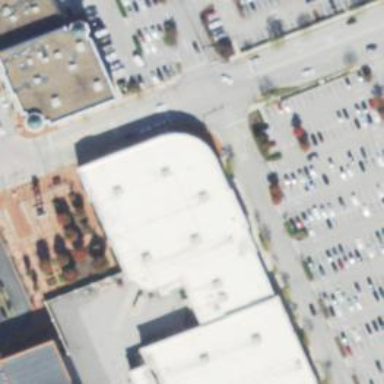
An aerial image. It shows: Building.